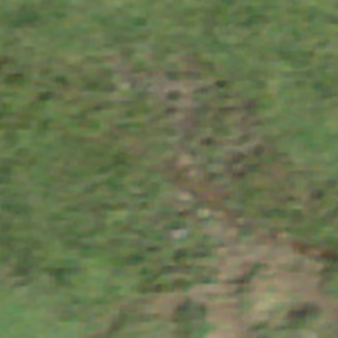
Label: other